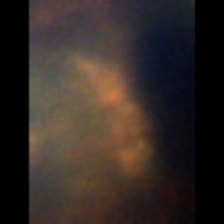
Taxon: Unknown_full_image
Group: Unknown